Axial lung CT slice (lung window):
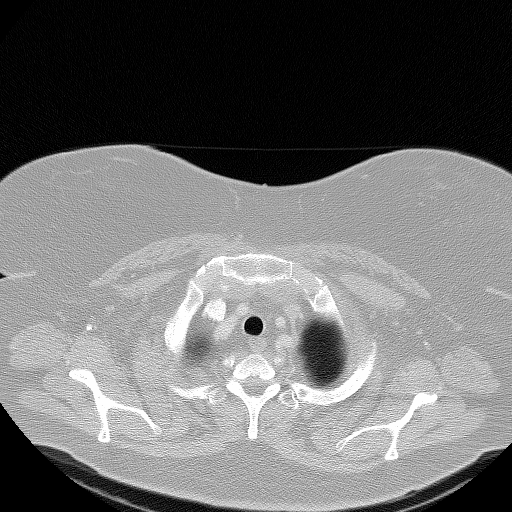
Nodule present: no